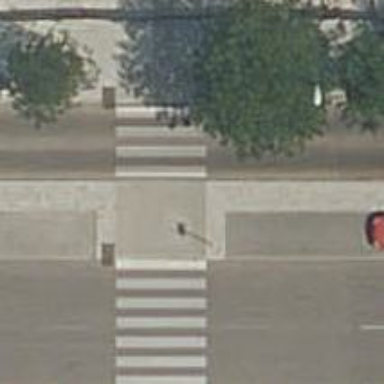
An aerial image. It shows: Uncontrolled crossing on the road.